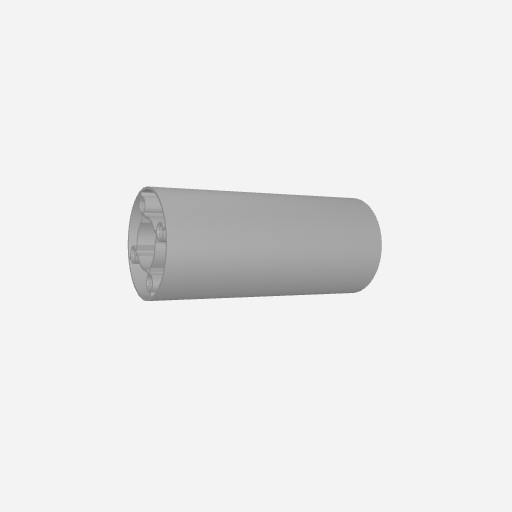
Part: GoTUBE72